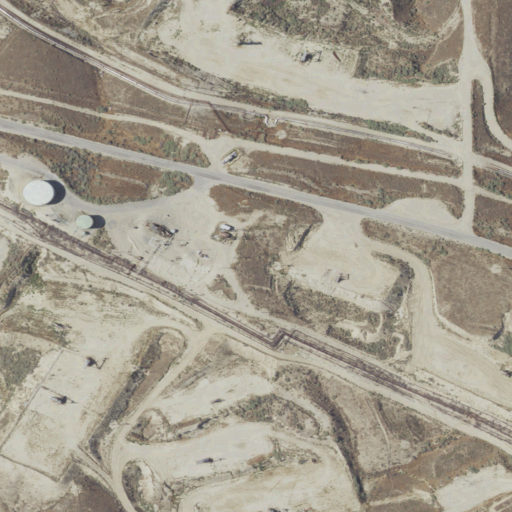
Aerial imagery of mountain in California named Hillcrest Point containing open development, shrub, low intensity development, grassland, and medium intensity development